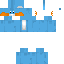
A male human skin with light skin, wearing brown long hair dressed in a blue tshirt and red pants, featuring a closed mouth.